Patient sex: M
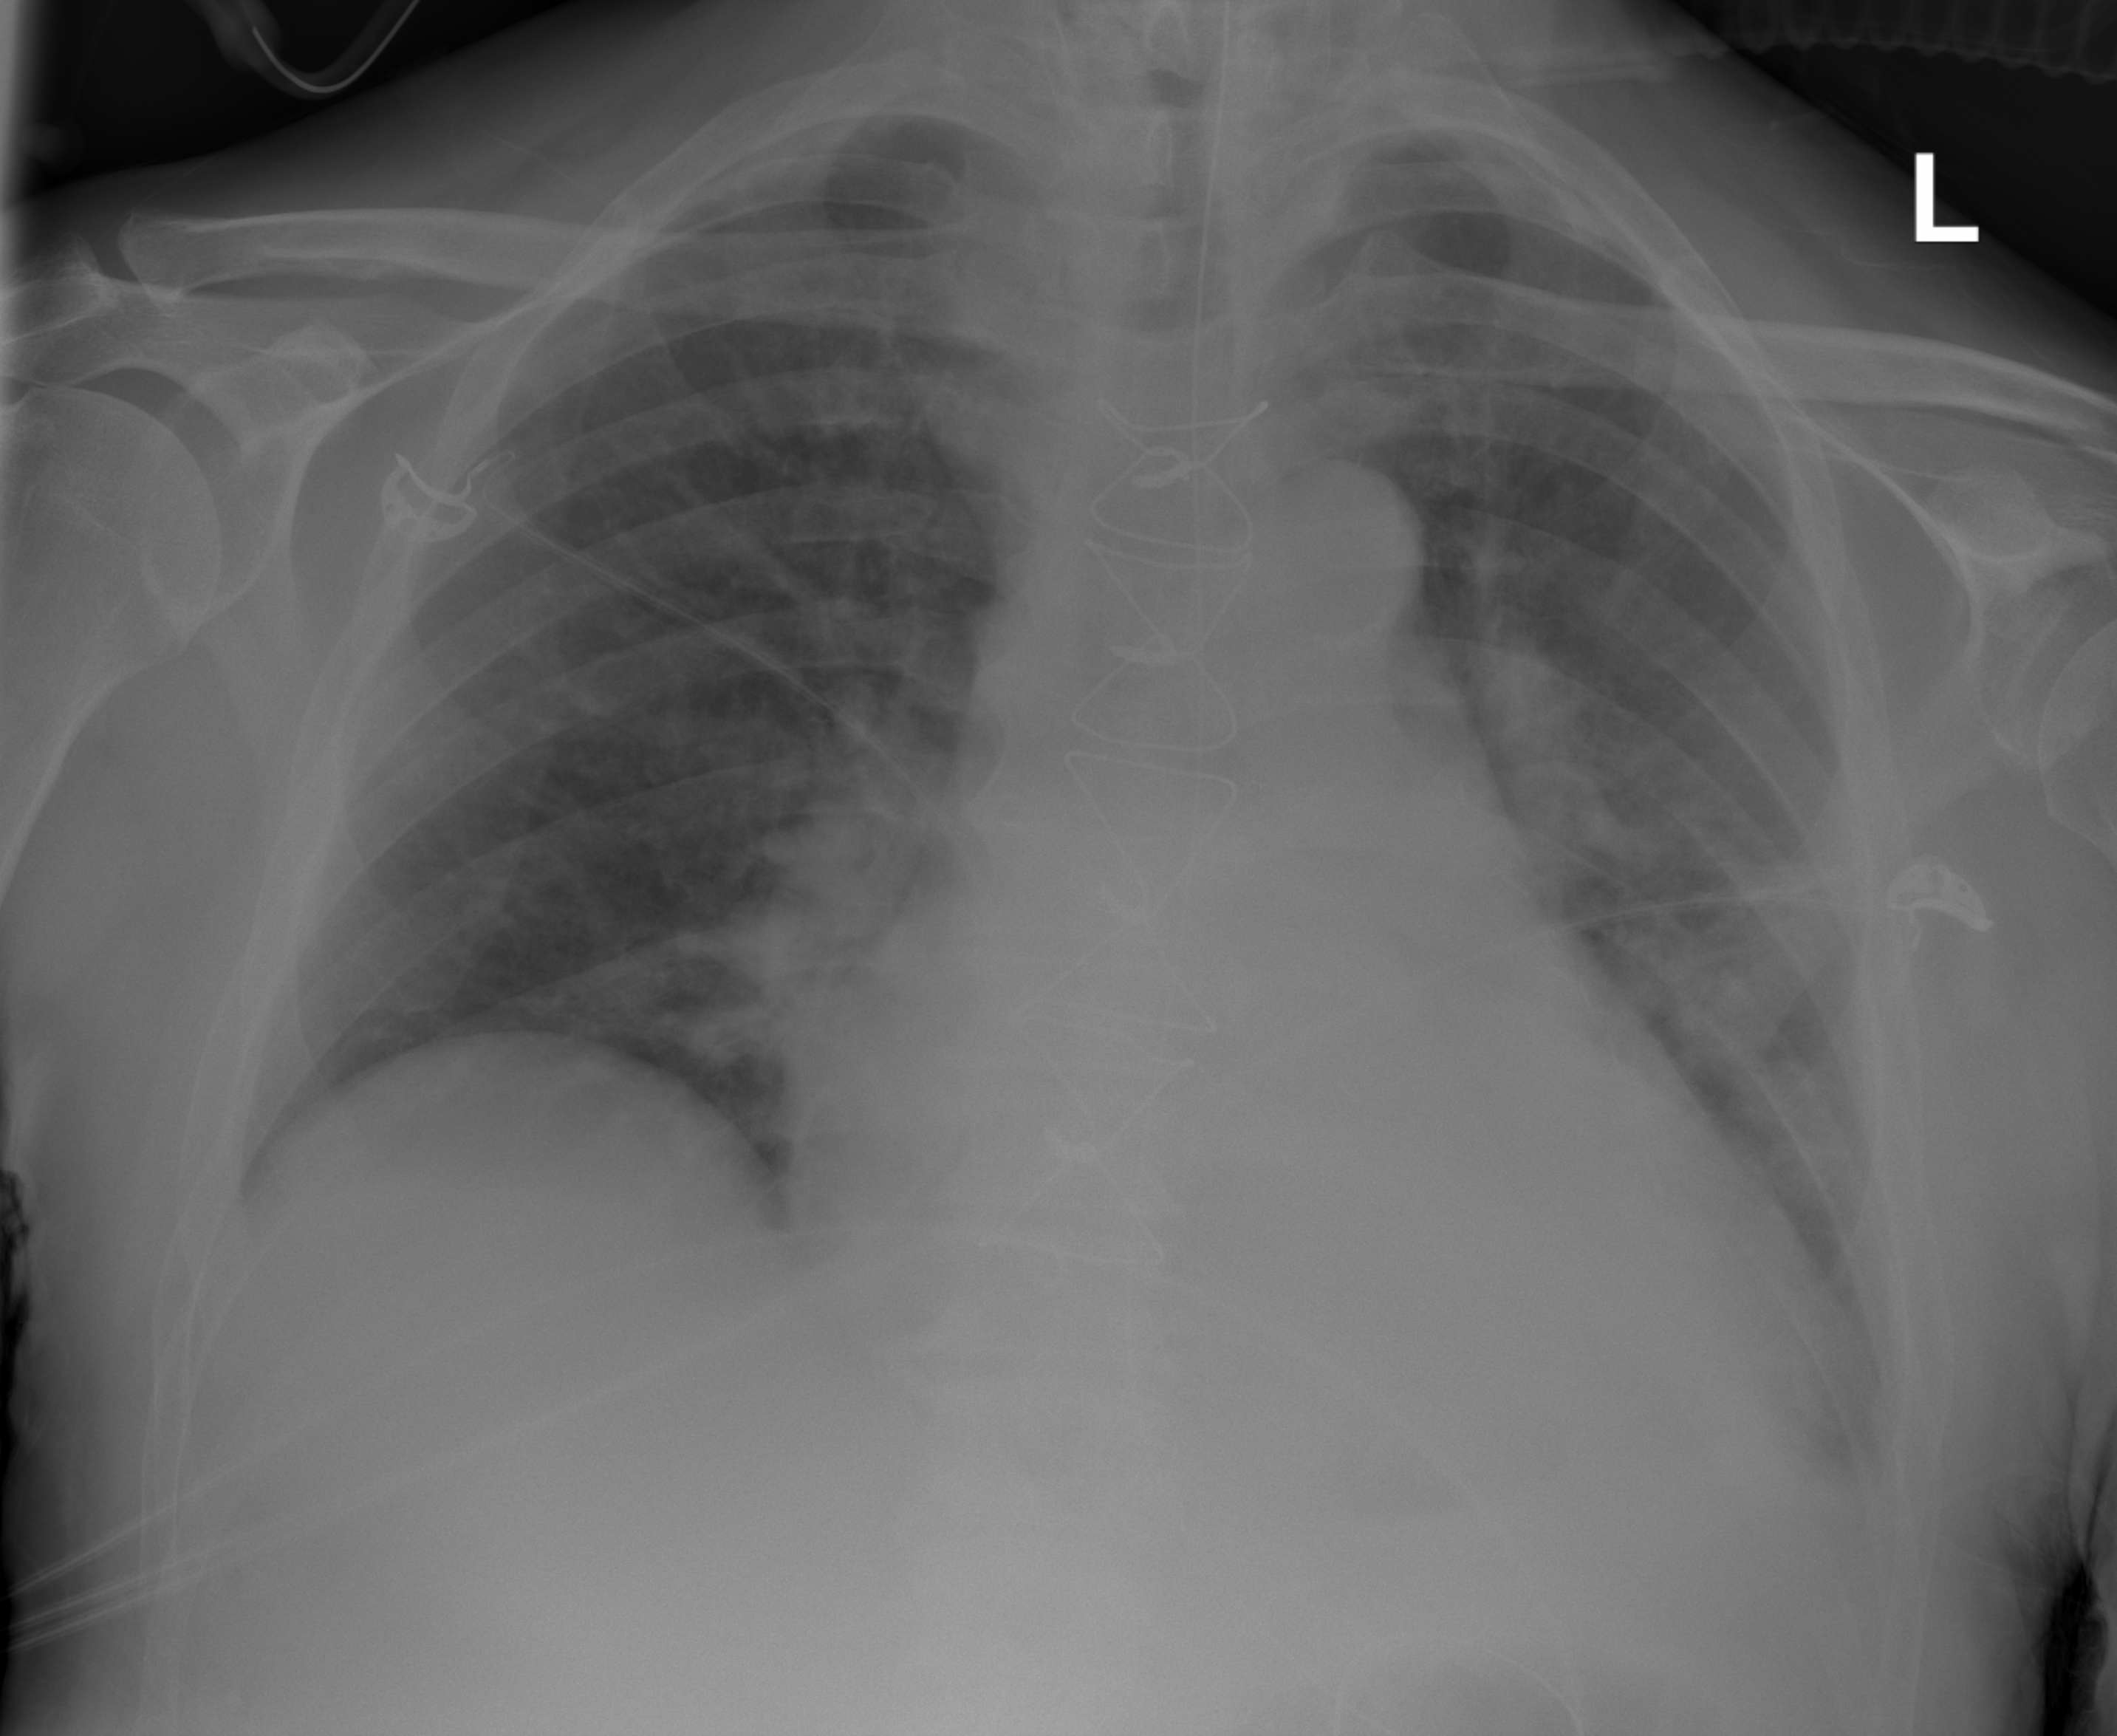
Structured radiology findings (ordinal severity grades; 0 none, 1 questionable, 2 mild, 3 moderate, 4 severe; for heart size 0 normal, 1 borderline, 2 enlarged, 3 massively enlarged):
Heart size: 2
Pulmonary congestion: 0
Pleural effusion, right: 0
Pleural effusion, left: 2
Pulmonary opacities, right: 2
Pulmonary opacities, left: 3
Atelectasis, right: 0
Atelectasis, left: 0